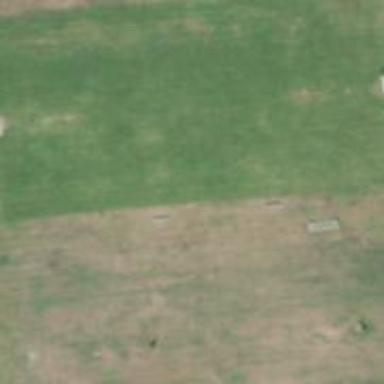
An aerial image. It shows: Lacrosse pitch for leisure sports activities.